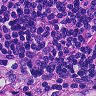
Metastatic tissue present: no